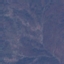
Land use / land cover class: HerbaceousVegetation